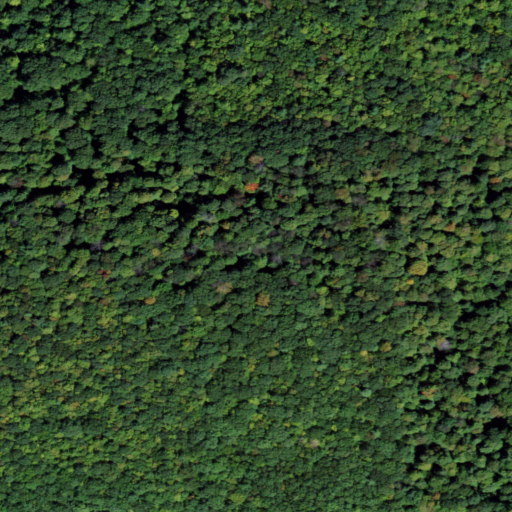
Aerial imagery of mountain in New York named Roundtop containing deciduous forest and mixed forest